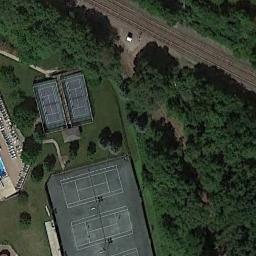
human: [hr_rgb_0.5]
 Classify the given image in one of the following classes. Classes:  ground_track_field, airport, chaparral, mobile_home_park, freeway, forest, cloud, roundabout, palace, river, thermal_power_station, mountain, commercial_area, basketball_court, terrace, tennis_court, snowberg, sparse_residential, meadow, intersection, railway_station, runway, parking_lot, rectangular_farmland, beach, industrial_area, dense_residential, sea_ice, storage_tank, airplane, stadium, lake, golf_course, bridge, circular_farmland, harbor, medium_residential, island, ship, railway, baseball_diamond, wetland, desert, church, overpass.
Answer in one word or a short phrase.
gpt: tennis_court